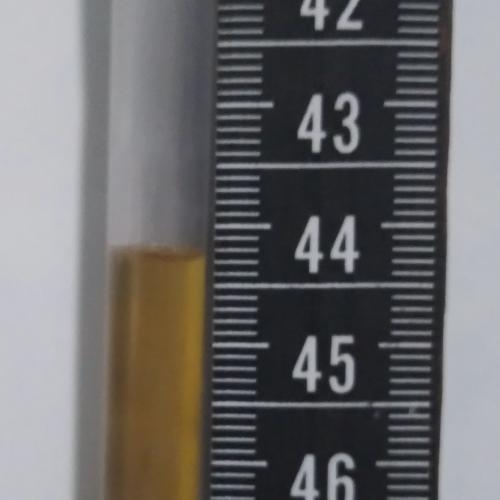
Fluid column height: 44.3 cm